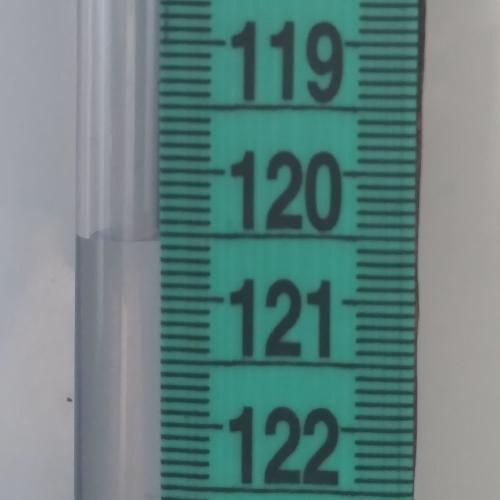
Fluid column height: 120.6 cm